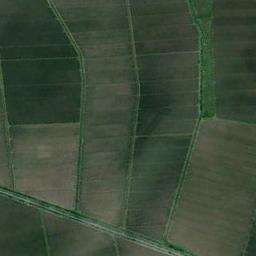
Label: rectangular_farmland